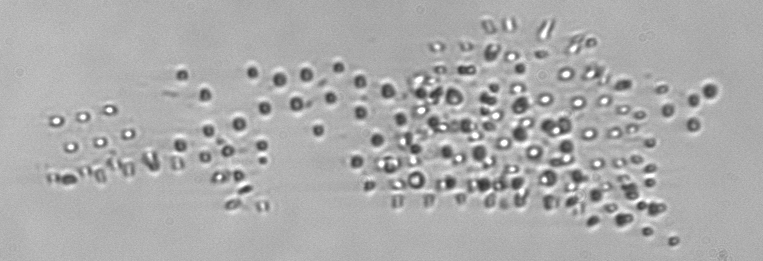
Label: Parvicorbicula_socialis